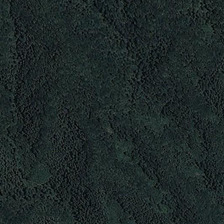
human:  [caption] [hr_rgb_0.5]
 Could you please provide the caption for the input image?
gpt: many green trees form a piece of forest .

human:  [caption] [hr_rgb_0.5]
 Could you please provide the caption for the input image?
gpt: many green trees form a piece of forest .

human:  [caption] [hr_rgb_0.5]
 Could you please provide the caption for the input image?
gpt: many green trees form a piece of forest .

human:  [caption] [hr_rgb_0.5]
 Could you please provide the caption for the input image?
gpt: many green trees form a piece of forest .

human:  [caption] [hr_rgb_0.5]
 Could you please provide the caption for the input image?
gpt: many green trees form a piece of forest .